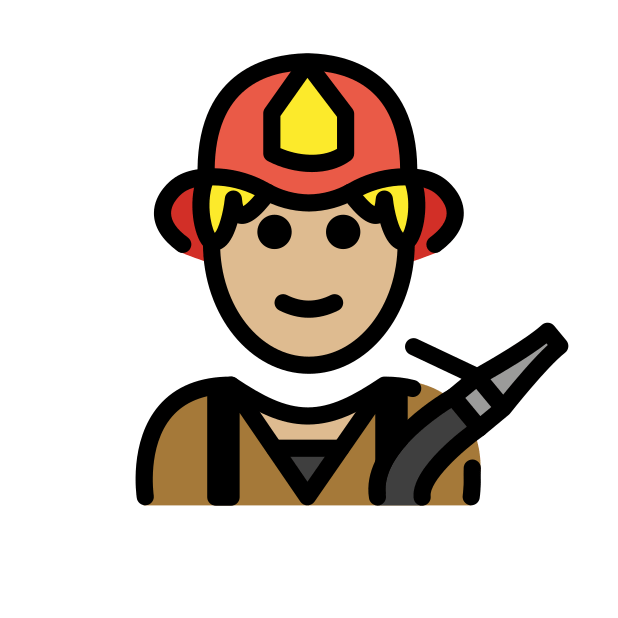
man firefighter: medium-light skin tone